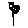
Label: flower